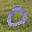
Label: 0